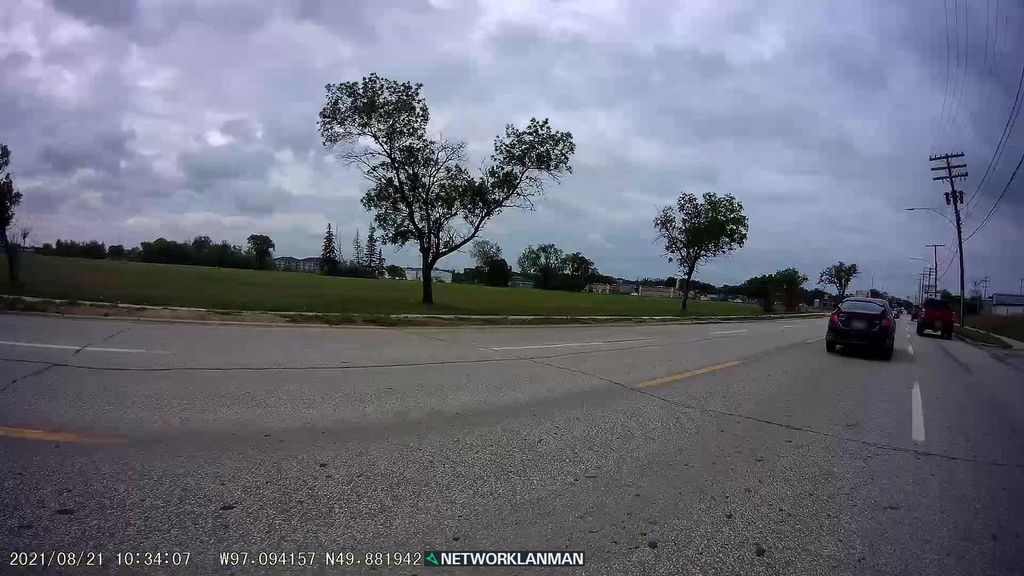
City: winnipeg